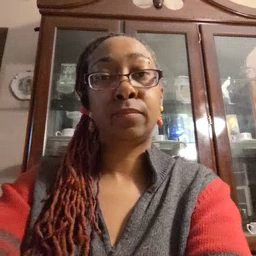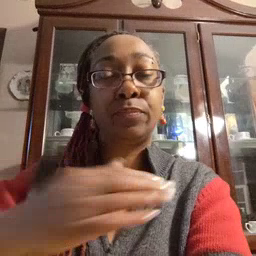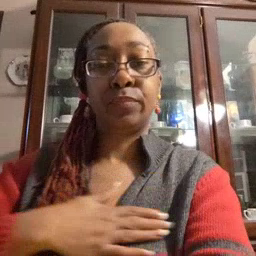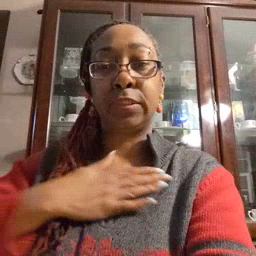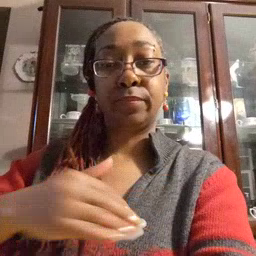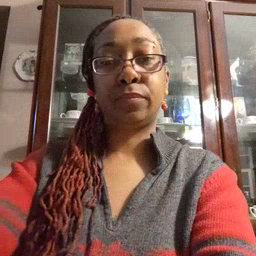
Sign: please